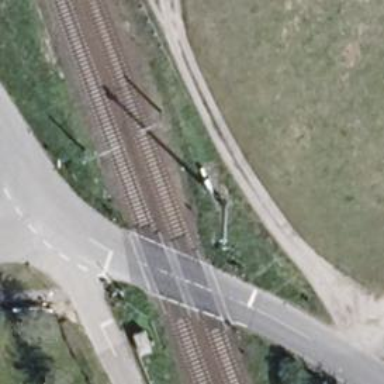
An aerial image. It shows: Railway signal.